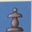
Piece: bP